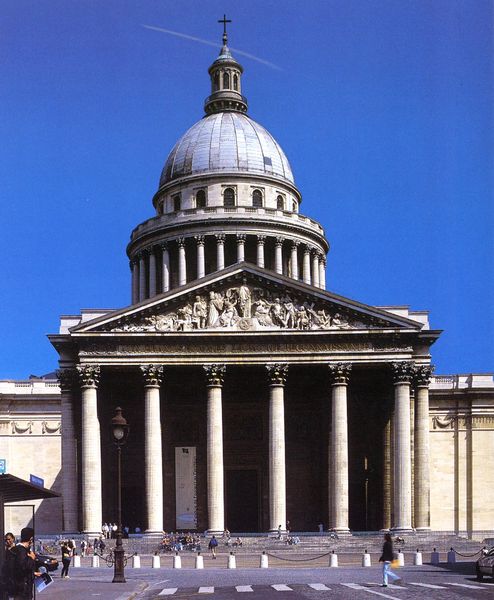
Titel: Panthéon in Paris
Künstler: Jacques Germain Soufflot
Standort: Paris, Panthéon (EU - F - Ile-de-France)
Schlagwörter: blau, himmel, menschen, laterne, paris, straße, säulen, gebäude, architektur, barock, kirche, klassizismus, rund, ansicht, giebel, fußgänger, platz, besucher, kuppel, treppe, inschrift, stufen, foto, arkade, loggia, antike, kreuz, dom, kapitelle, pantheon, rom, dreiecksgiebel, portal, korinthisch, römisch, tempelfront, tympanon, zentralbau, rotunde, kuppek, releif, rezeption, zebrastreifen, persdom, kiche, pparis, kuppeö4zebrastreifen, vortreppe